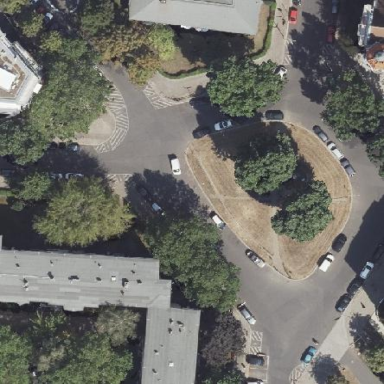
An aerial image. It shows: Parking lane area.